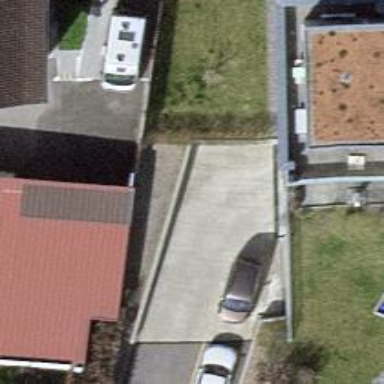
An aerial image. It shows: Parking entrance.